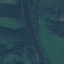
Land use / land cover class: River